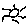
Label: sun